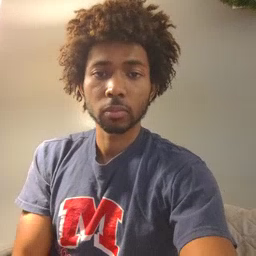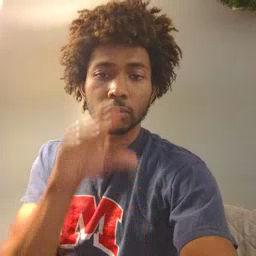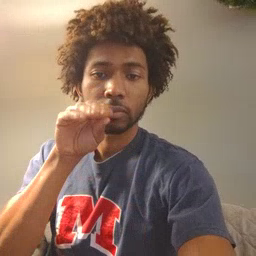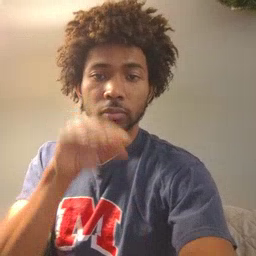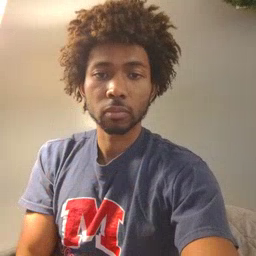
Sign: goose